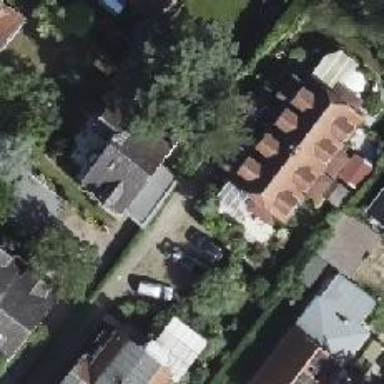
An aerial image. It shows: Driveway.